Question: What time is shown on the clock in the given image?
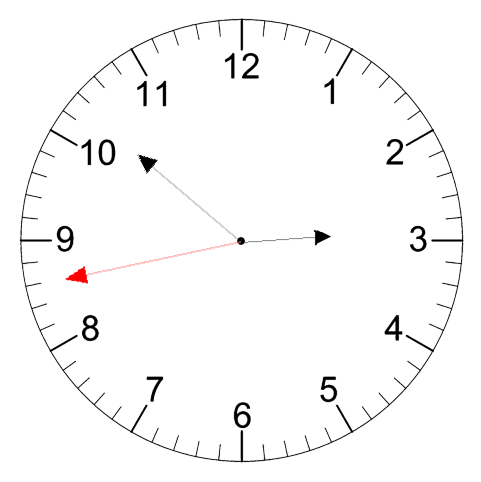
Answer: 02:51:43